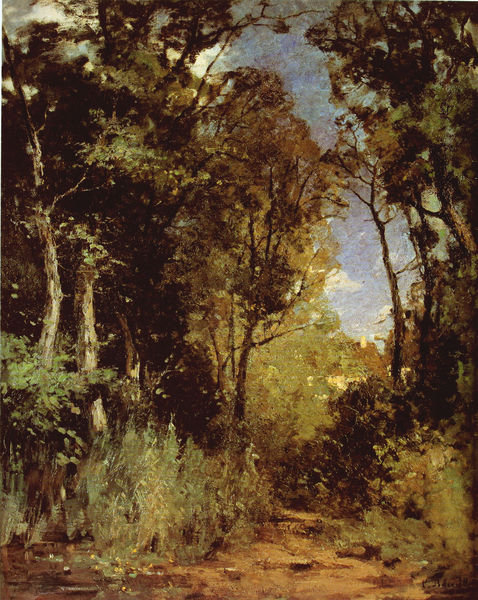
Titel: Landschaft
Künstler: Carola Baer von Mathes
Standort: München
Institution: Galerie Füssl & Jakob
Schlagwörter: baum, blau, blätter, dunkel, himmel, laub, schatten, weiß, wolken, bäume, gelb, grün, impressionismus, landschaft, ocker, äste, braun, hell, holz, licht, lichter, schwarz, skizze, gras, haus, tiere, weg, wiese, beige, mensch, steine, ast, birke, birken, erde, ferne, gräser, horizont, natur, stamm, zweige, busch, büsche, gebüsch, gehen, pfad, sonne, sträucher, boden, realismus, pflanze, pflanzen, wald, schornstein, lehm, tag, herbst, constable, stämme, menschenleer, lichtreflexe, rousseau, courbet, durchblick, zweig, lichtung, liebermann, buschig, landschaftsbild, unterholz, fluchtpunkt, laubwald, rinde, nest, ölskizze, wipfel, waldweg, max liebermann, abenddämmerung, wanderung, kronen, pfalnze, angeschabt, blattgrün, braumkronen, daubigny, jakobsweg, kreuz und quer, pilgern, schule von fontainebleau, stracuh, wildschäden, zweitge